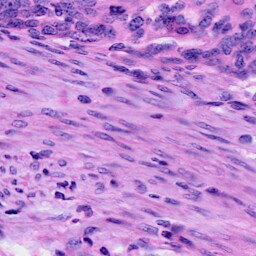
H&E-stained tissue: Cervix